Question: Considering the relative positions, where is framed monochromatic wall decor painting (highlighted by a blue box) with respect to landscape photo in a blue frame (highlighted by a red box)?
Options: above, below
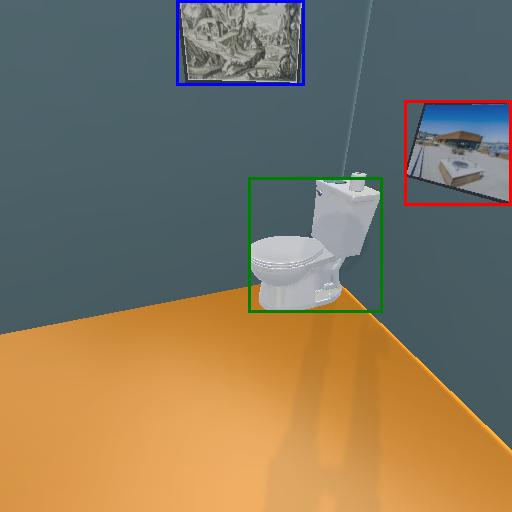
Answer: above